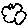
Label: cloud